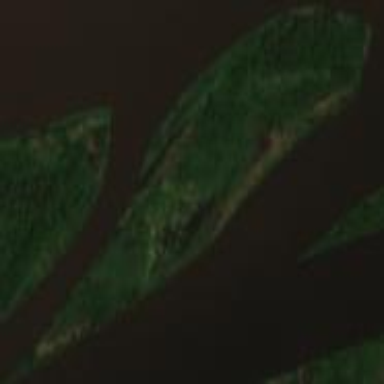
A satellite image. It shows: Island covered with forest.